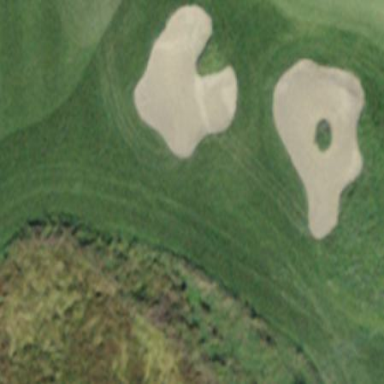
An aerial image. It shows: Bunker filled with sand on golf course.